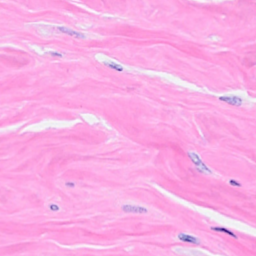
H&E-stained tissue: Breast